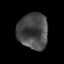
Tissue: prostate
Cell type: T cells
Senescence score: 0.2953
Nuclear area (px): 1068
Mean DAPI intensity: 71.725